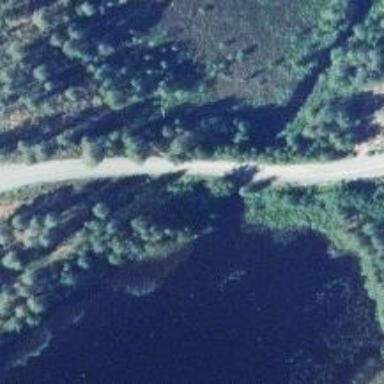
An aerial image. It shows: Unclassified road with bridge.